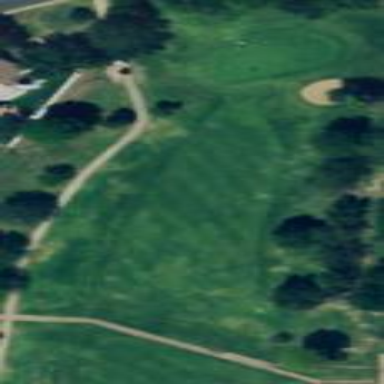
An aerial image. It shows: Area with grass used as rough in golf course.